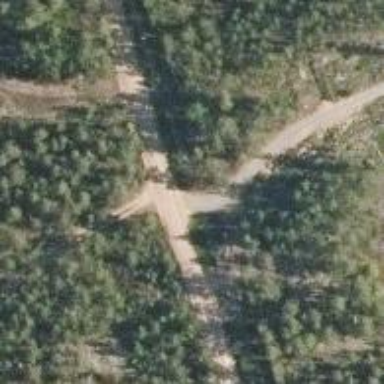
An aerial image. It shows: Unclassified road with grade1 track type.